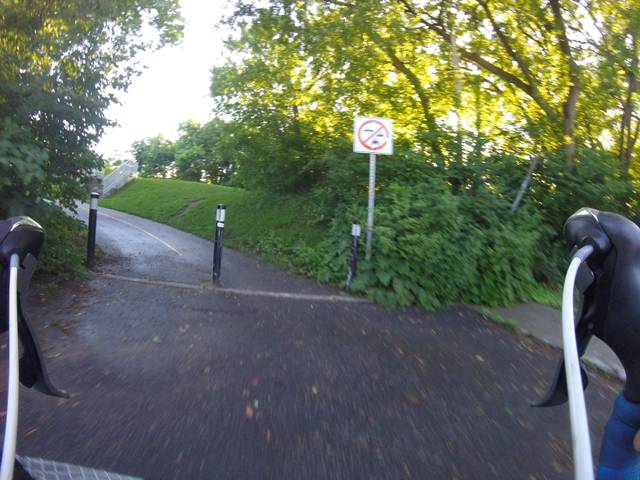
Region: Canada
Coordinates: 45.404, -75.713